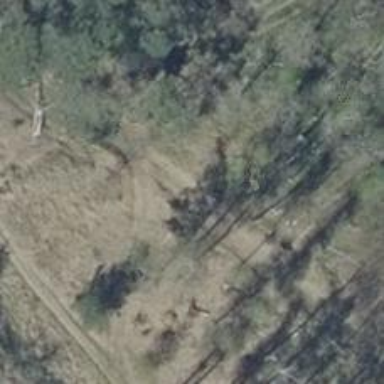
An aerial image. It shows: Grassy track with grade 5 track type.